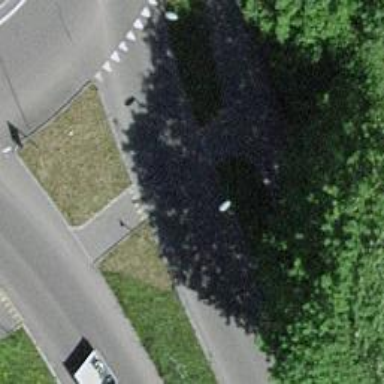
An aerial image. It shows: Secondary road with asphalt surface.